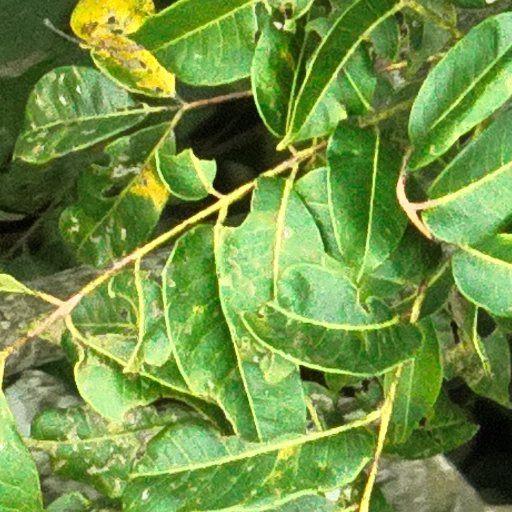
Species: Spondias radlkoferi
GBIF accepted scientific name: Spondias radlkoferi
Crown area (m\u00b2): 129.057